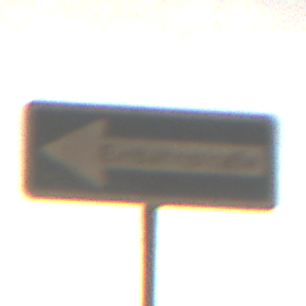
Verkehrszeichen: EinbahnstrasseLinksweisend
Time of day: Night
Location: Outdoor (Nature)
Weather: Clear
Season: NotSpecified
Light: Natural